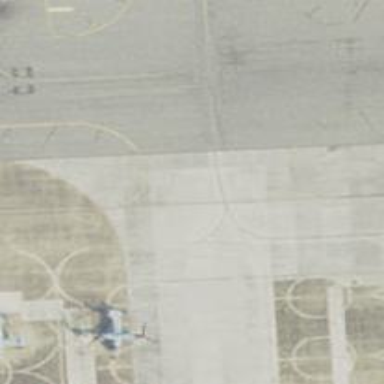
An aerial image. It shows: Image of taxiway at airport.